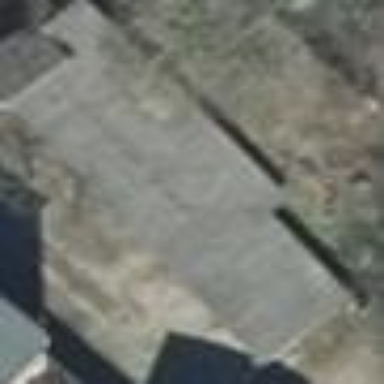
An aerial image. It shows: Flat roof building with grey roof.